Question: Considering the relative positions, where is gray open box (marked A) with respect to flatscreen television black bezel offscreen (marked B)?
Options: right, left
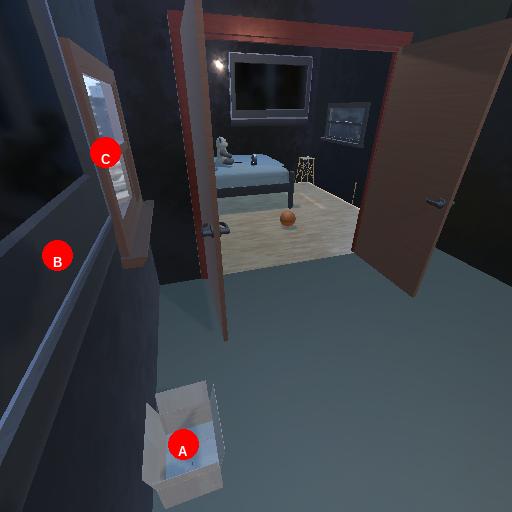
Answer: right